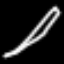
Label: pencil